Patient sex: M
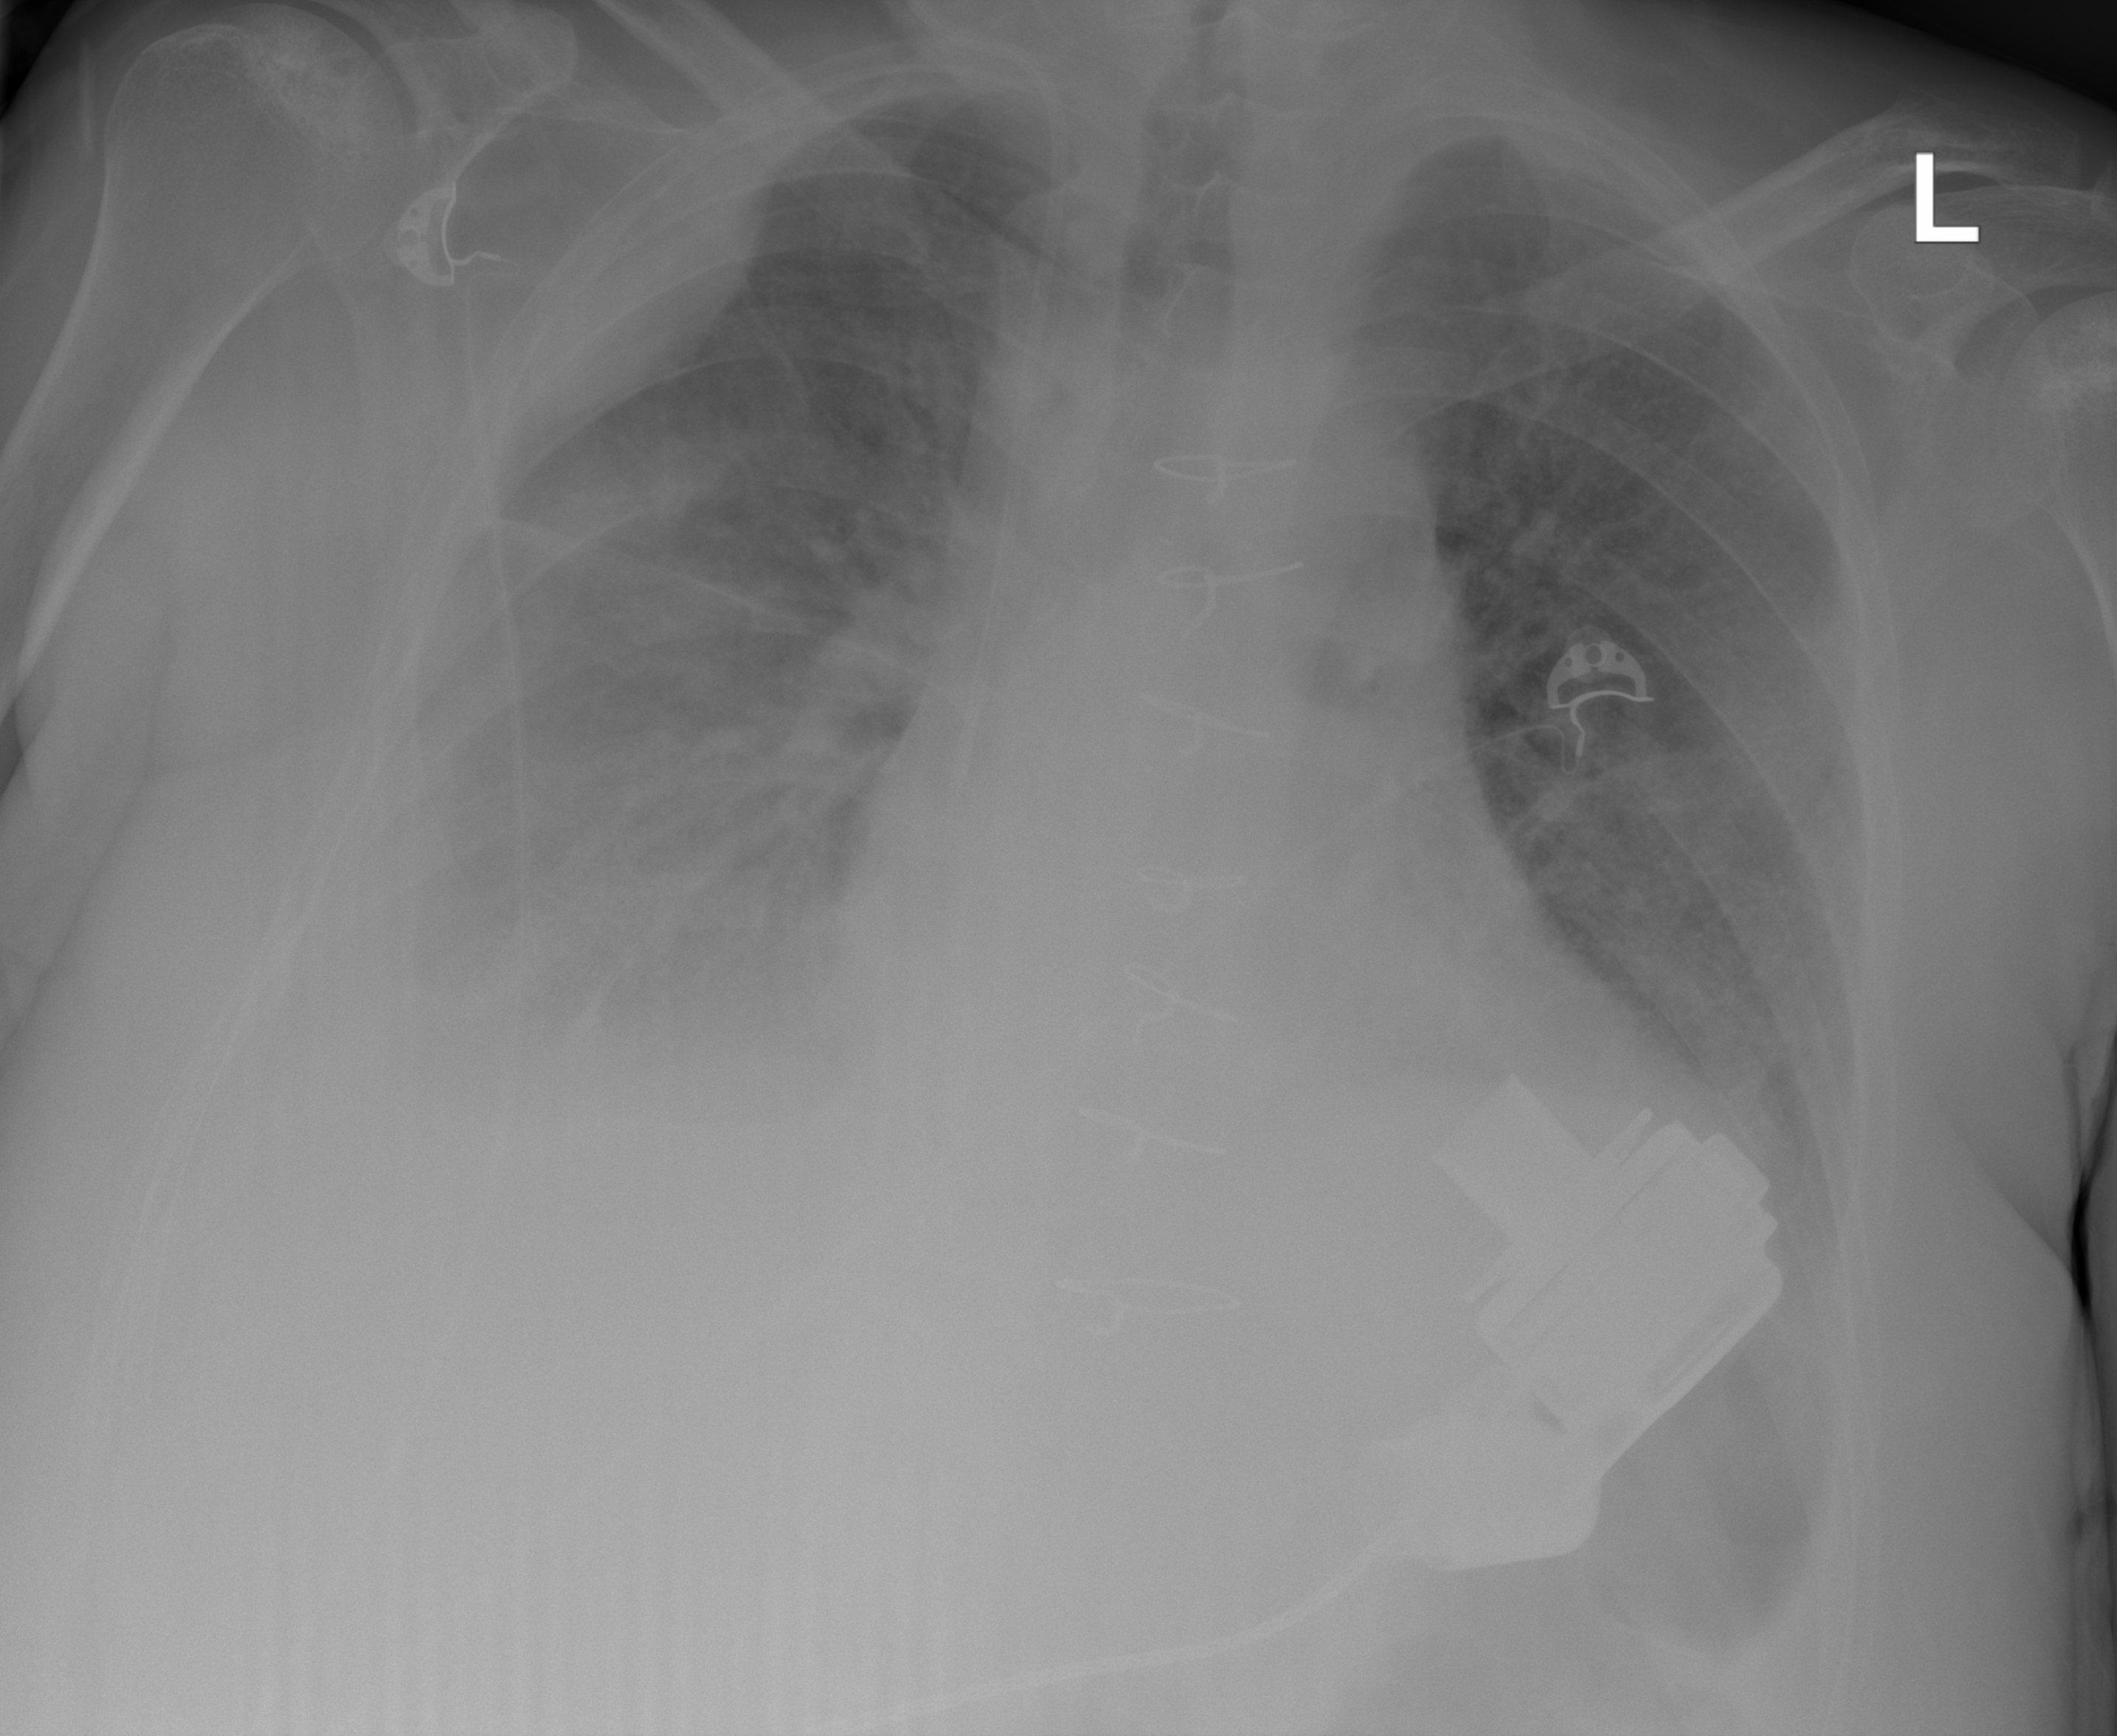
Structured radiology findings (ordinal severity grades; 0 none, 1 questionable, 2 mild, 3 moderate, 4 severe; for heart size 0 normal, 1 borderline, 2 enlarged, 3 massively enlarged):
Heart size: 2
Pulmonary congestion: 2
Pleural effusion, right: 3
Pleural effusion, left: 2
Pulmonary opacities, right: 0
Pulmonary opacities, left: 0
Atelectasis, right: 3
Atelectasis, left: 2